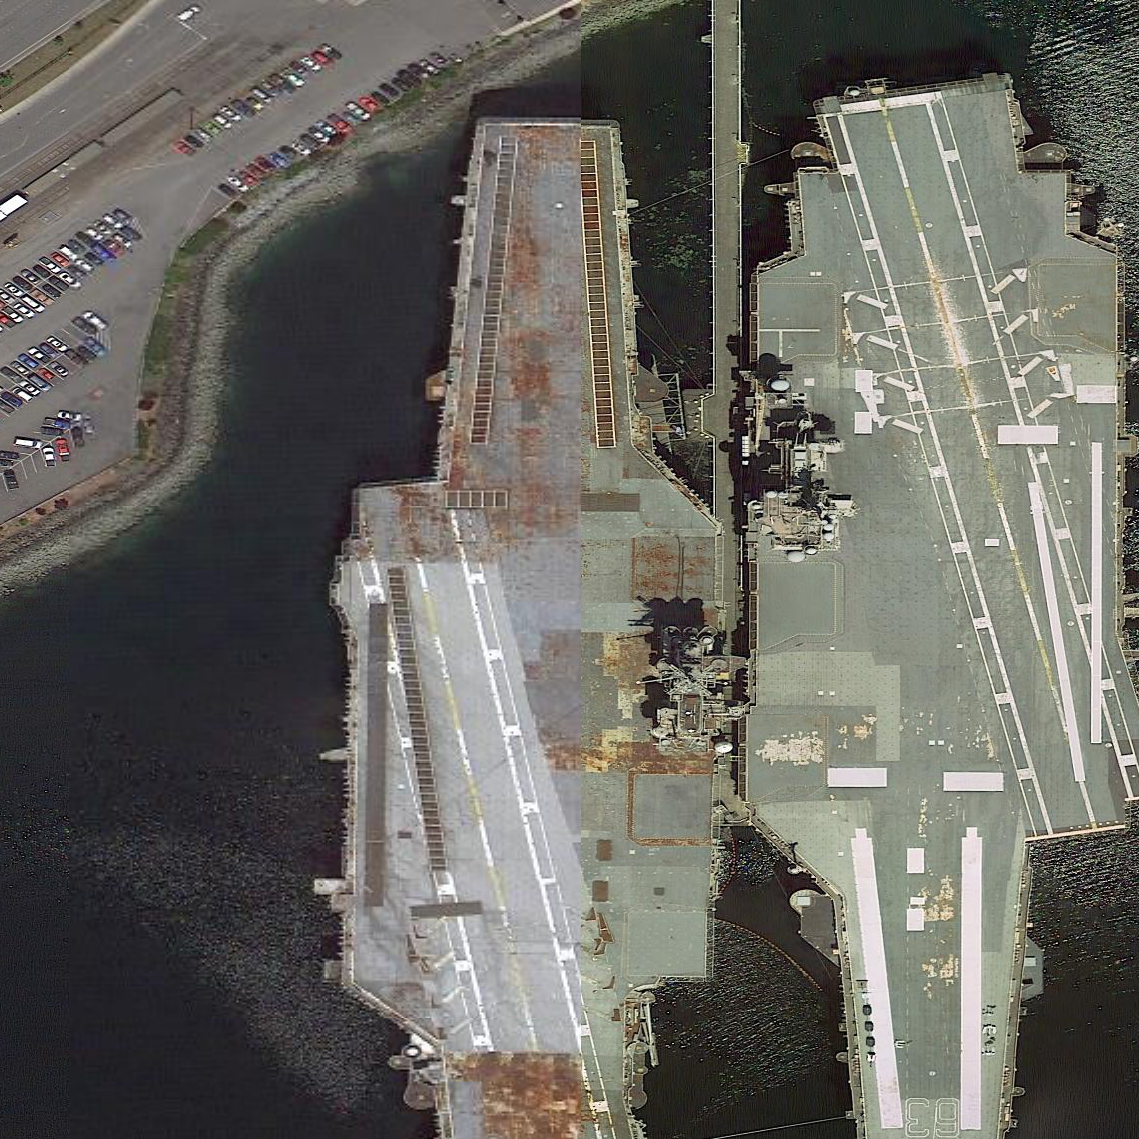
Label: aircraft_carrier